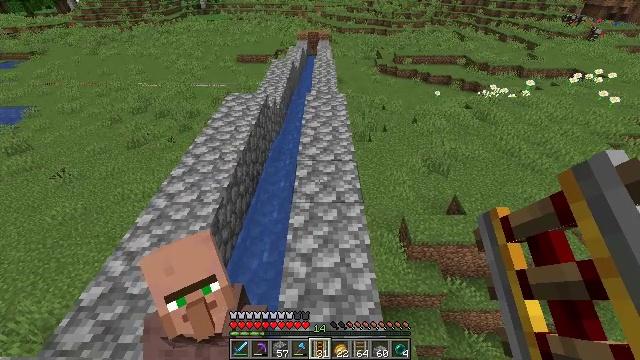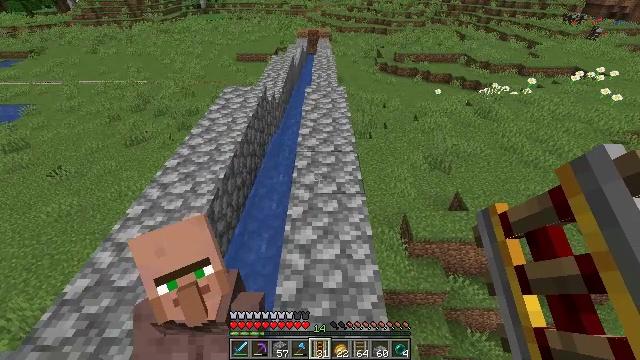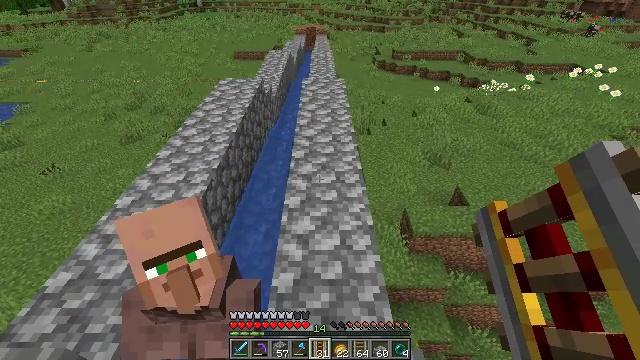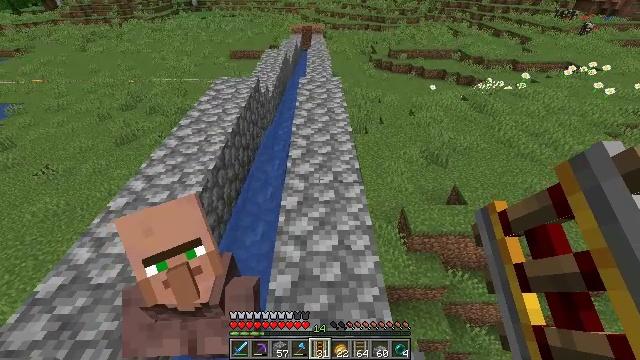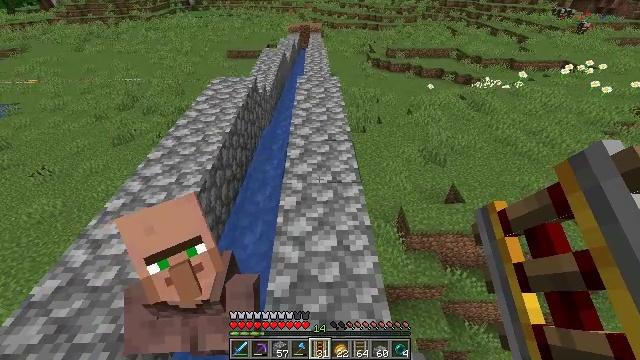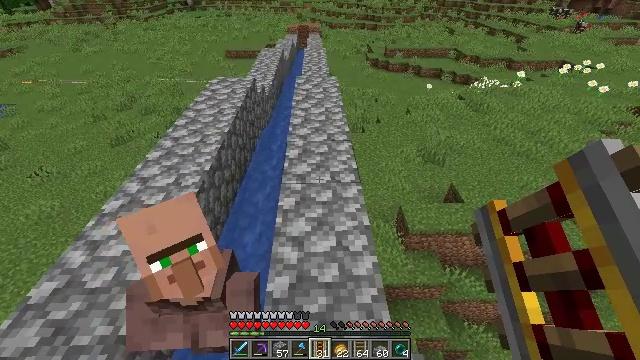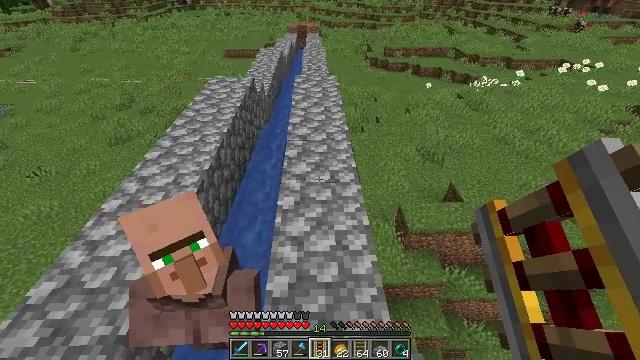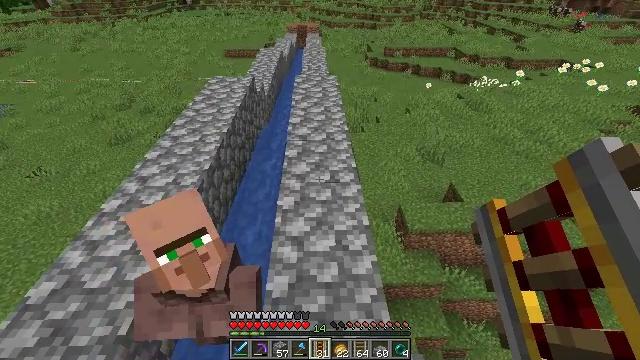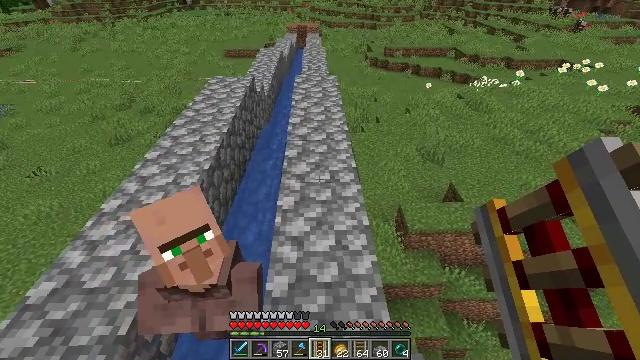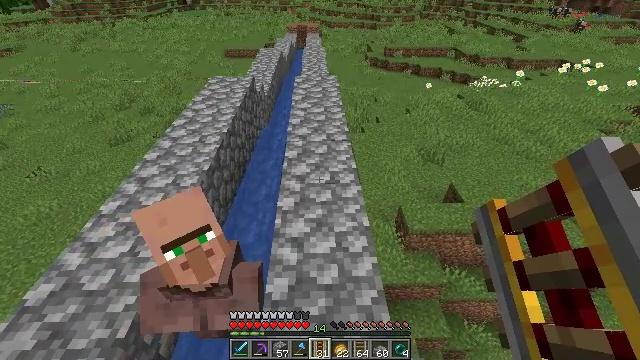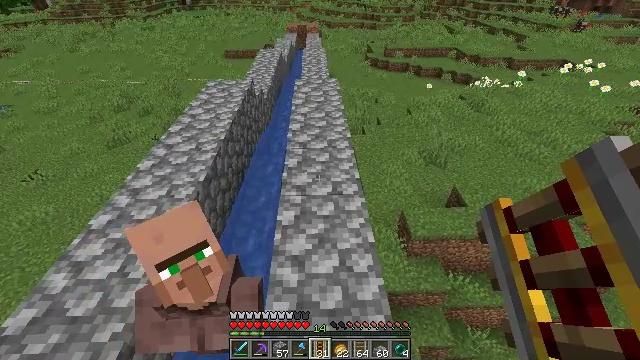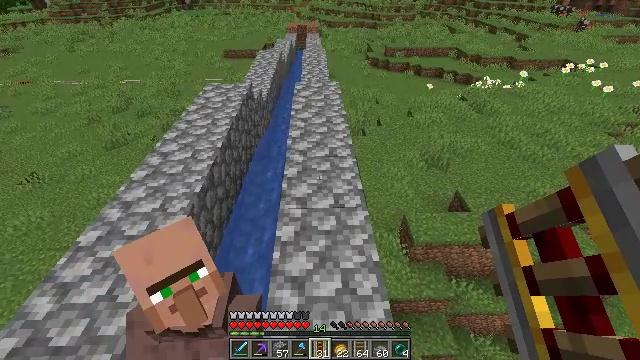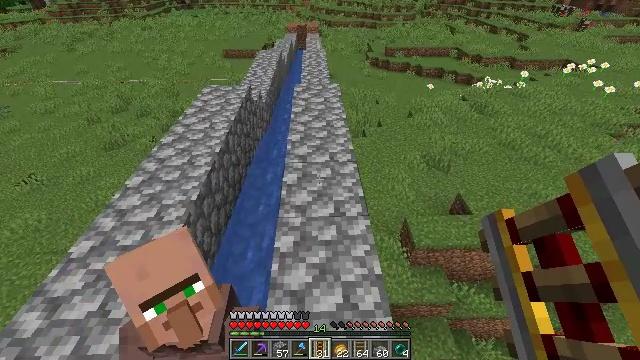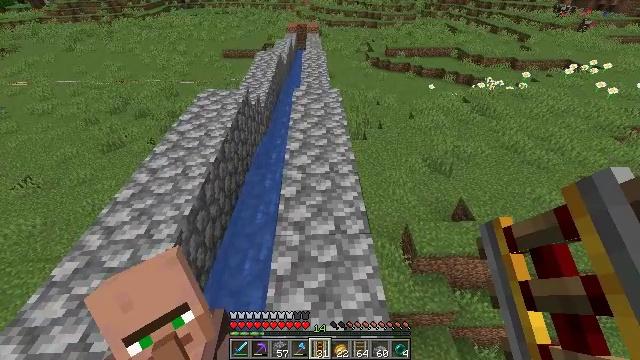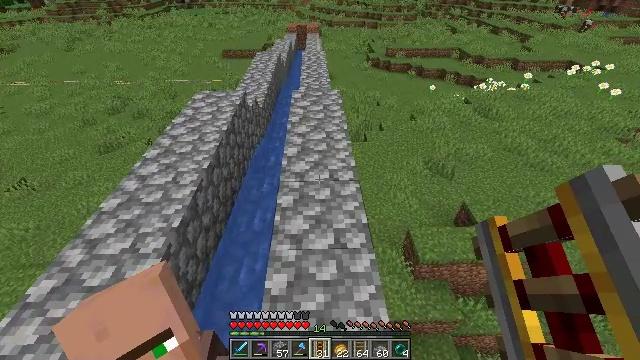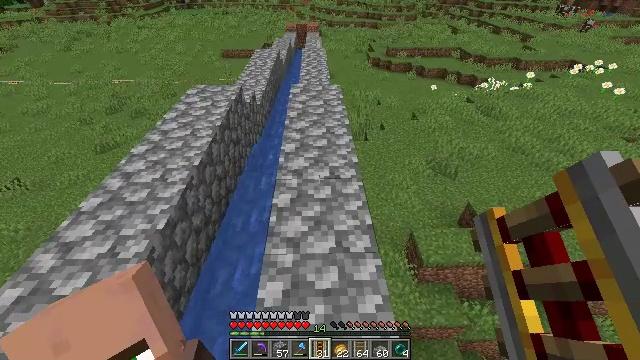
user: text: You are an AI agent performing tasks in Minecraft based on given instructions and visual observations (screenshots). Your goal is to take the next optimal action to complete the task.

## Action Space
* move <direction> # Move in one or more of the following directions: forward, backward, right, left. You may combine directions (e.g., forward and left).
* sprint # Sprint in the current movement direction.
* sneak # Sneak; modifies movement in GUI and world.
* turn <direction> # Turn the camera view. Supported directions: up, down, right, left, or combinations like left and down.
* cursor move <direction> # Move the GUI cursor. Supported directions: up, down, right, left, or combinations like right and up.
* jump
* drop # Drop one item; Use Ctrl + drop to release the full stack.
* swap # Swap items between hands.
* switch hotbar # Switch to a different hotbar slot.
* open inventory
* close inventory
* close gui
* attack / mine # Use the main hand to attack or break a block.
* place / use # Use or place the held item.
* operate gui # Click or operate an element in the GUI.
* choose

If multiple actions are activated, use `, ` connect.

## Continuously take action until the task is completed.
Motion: motion action
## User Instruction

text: Get dirt block.
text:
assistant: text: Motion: no_op
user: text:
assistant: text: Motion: no_op
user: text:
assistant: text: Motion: no_op
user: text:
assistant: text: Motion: no_op
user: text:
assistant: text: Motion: no_op
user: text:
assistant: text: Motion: no_op
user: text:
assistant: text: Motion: no_op
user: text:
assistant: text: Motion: no_op
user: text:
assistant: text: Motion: move forward
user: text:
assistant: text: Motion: move forward
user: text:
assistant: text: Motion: move forward
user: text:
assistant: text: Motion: move forward
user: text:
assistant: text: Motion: move forward
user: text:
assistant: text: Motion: move forward
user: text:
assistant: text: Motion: no_op
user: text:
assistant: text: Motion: no_op
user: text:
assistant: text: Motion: no_op
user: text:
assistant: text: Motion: no_op
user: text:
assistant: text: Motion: no_op
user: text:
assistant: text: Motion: no_op
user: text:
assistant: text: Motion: no_op
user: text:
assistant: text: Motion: no_op
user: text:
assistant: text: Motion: no_op
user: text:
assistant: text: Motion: no_op
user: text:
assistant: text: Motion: no_op
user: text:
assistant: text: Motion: no_op
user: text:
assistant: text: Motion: turn left and down
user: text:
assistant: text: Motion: turn left
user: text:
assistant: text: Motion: turn left
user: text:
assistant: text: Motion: turn left and down